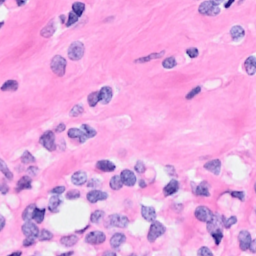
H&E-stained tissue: Breast